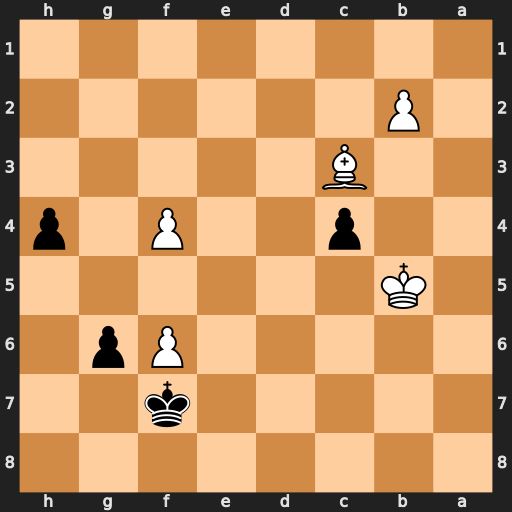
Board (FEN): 8/5k2/5Pp1/1K6/2p2P1p/2B5/1P6/8
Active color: b
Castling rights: -
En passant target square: -
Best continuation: h3 f5 h2 fxg6+ Kxg6